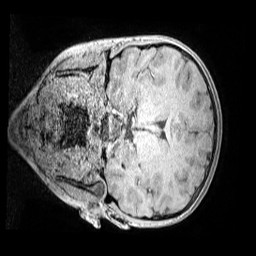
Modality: MP2RAGE
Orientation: coronal
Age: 10
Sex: female
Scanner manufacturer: siemens
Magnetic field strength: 3 T
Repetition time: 4 s
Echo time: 0.00299 s